Current action and preconditions to check: trajectory_clear

Your task: For each precondition in the list above, predict whether it will hold at this action.

Consider the current scene as observed from the mobile robot's camera, and analyze the predicted future states of all dynamic agents (e.g., people, animals, vehicles, or any moving entities) within the NEXT SECOND.

IMPORTANT: Only answer "very likely" if you are absolutely certain—based on strong, clear evidence—that a dynamic agent will violate the precondition in the predicted future state. Do NOT answer "very likely" for unlikely, ambiguous, or low-probability risks.

Ask yourself for each precondition: Is there a high probability, with clear and convincing evidence, that the predicted future states of any dynamic agent will interfere with the predicted future state of the currently executing action within the NEXT SECOND, causing that precondition to fail?

Assess the risk level based on these predictions. Use "likely" or "very likely" if motions create a clear risk of interference.

Use "neutral" or "improbable" if agents are nearby but their predicted paths are clearly diverging or non-conflicting.

Failure Risk Categories: "very improbable", "improbable", "neutral", "likely", "very likely"

Answer Format: Output ONLY the probability_of_failure value from these categories: "very improbable", "improbable", "neutral", "likely", "very likely"

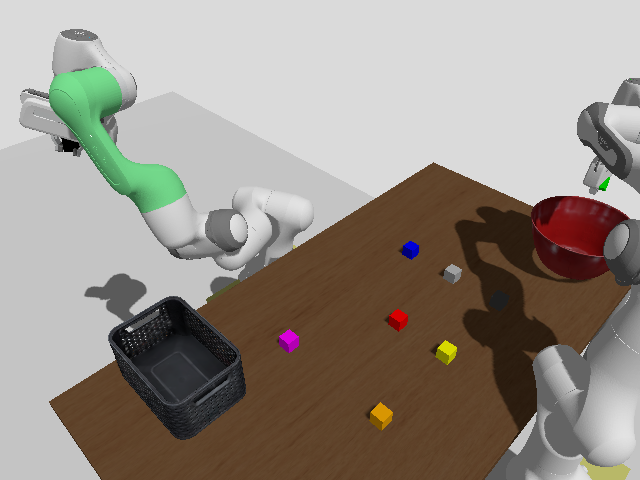

Answer: very improbable